Question: I made a mistake setting up a remote on my git repo and fetched from a totally different project.
Fortunately, there was no merge, but I now have the history of 2 projects floating around in my repo and I'm trying to figure out how to get my repo back to the state it was in before I made the erroneous fetch.
I've been reading about 'reflog', 'rebase', 'gc' and other commands trying to work out which will help me get rid of the stuff I accidentally fetched, but so far haven't got any where.
It looks like I've got the history of both projects in my repo, but they're totally independent. There are essentially 2 separate trees of commits running in parallel to each other, in fact, this is what I see in 'gitk' when looking at all branches:

You can see that the commits in the middle are not connected to the commits at the beginning and end of the history. Date-wise, they're interleaved, but 'gitk' doesn't show them interleaved for some reason.
The isolated commits (in the middle of the pic) are the ones I'm trying to rid myself of, and they don't appear to be attached to any branch. There's no route from any of the HEADs in my repo back to this set of commits.
So far I've tried (in order in case it makes a difference):
'''
git remote prune
git prune
git gc
git gc --aggressive --prune=tomorrow
git remote update --prune
git fetch --all
'''
But nothing has helped yet. Can anyone suggest how I can remove these commits from my repo?
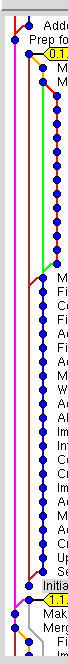
Answer: You just need to remove the dangling tag ('0.1.something', where 'something' isn't visible in your screenshot) using 'git tag -d 0.1.something'. Once this is done, the commits will be gc-able.
As long as there is a tag that reaches a commit, this commit is considered reachable and will thus persist "forever", it's effectively immune to garbage-collection until you remove any refs that point to it (branches, tags, other refs, ...)